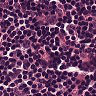
Metastatic tissue present: no